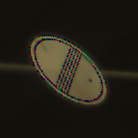
Verkehrszeichen: EndeSaemtlicherBegrenzungen
Umgebung: Outdoor, Suburban
Tageszeit: SunriseSunset
Wetter: PartlyCloudy
Licht: Natural
Jahreszeit: NotSpecified
Kontrast: MediumContrast